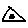
Label: triangle